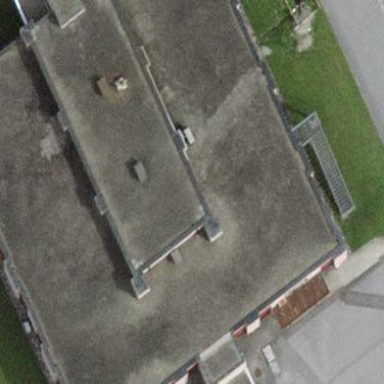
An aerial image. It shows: Building designated for providing fuel.